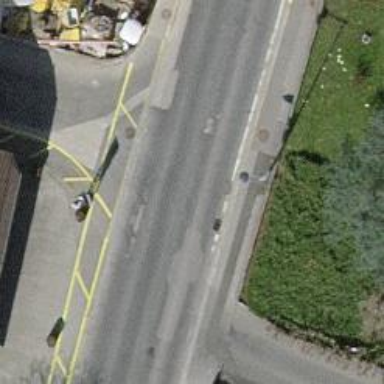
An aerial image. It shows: Road with traffic signals.